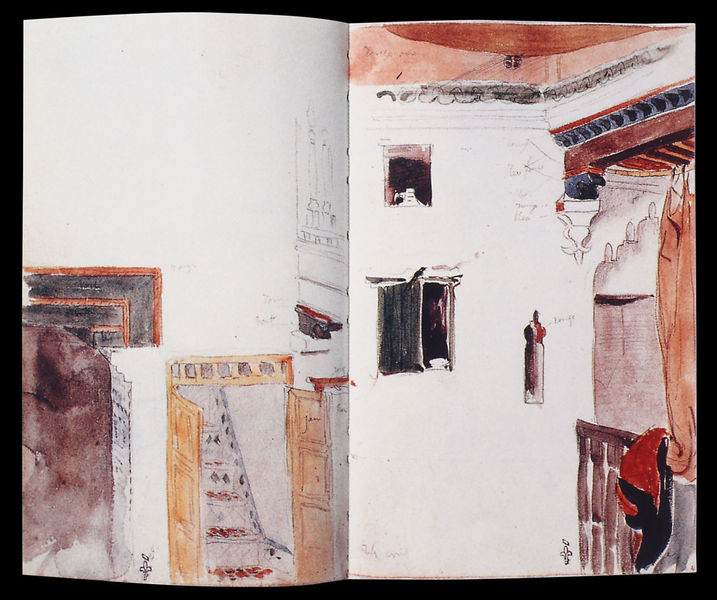
Titel: Marokkanisches Notizbuch
Künstler: Eugène Delacroix
Institution: Chantilly, Musée Condé
Schlagwörter: wasser, weiß, aquarell, stadt, braun, fenster, holz, kleider, raum, schwarz, skizze, tür, zeichnung, dach, gebäude, haus, rot, tuch, zaun, beige, muster, ornament, wand, architektur, kleidung, innenraum, vorhang, mantel, decke, balkon, papier, schrank, ecke, fassade, studie, dorf, türe, treppe, gardine, bett, geländer, buch, orient, palast, dachfenster, regenrinne, druck, wasserhahn, reise, skizzenbuch, unfertig, arabien, marokko, luke, zeichnungen, lucke